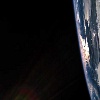
Label: space